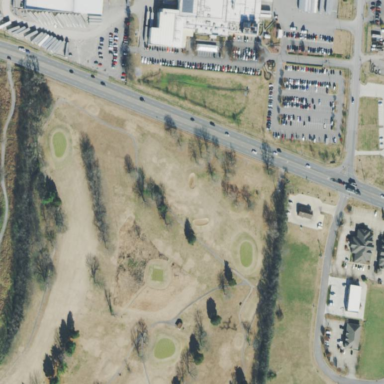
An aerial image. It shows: Golf fairway in the image.